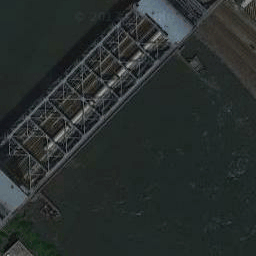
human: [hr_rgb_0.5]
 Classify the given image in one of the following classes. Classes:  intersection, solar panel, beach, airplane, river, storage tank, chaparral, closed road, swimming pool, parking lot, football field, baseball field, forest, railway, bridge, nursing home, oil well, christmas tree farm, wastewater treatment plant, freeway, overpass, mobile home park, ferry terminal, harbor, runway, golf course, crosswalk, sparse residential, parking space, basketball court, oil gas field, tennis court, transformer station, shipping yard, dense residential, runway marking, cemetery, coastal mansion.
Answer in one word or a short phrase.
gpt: bridge